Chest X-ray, PA view. Patient: 56 years old, sex F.
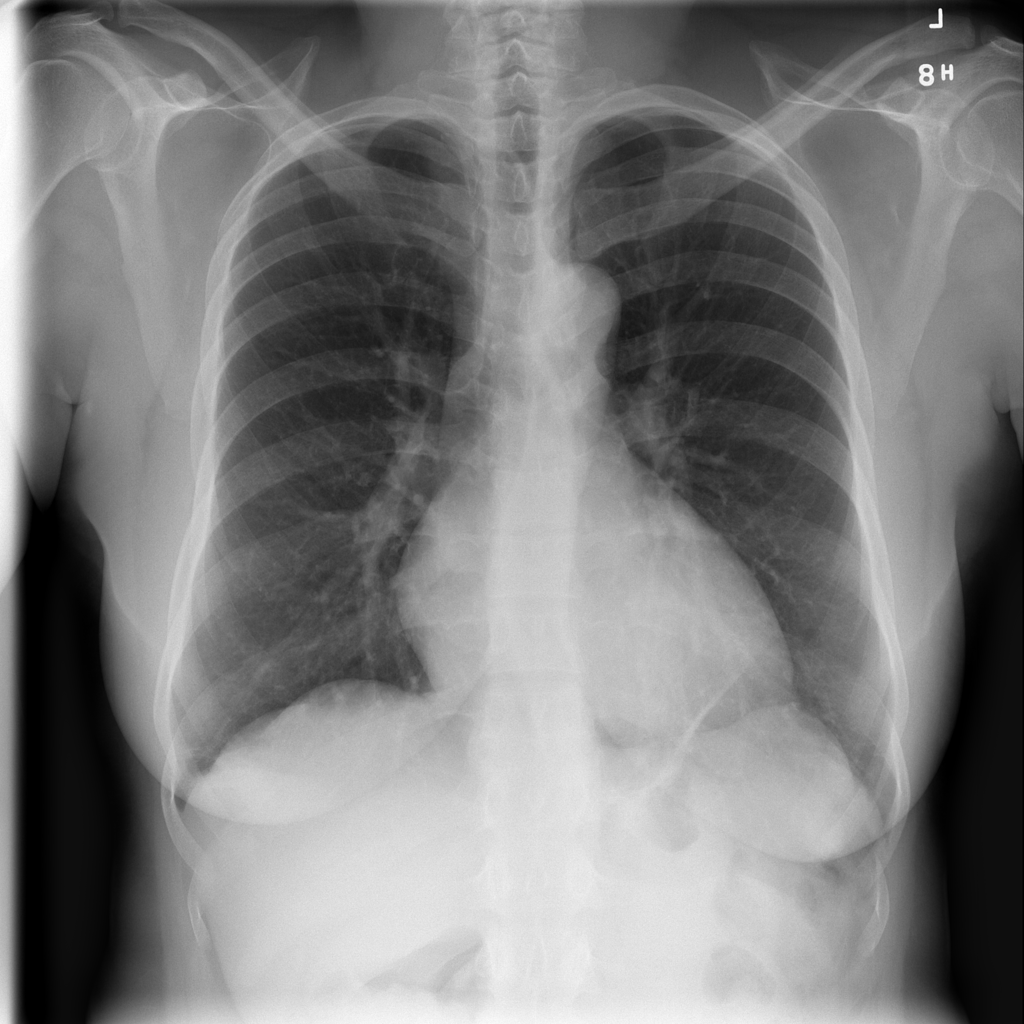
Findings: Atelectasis